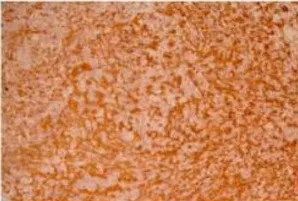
C, Immunohistochemistry showing CD 34 staining.
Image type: pathology (immunostaining)